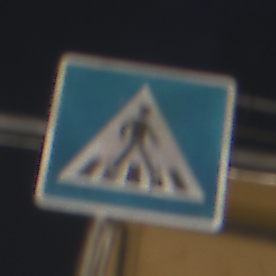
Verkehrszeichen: FussgaengerueberwegLinks
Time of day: Night
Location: Outdoor (Urban)
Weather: PartlyCloudy
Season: NotSpecified
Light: Artificial